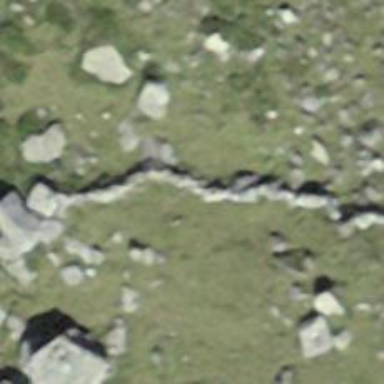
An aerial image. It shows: Dry stone wall barrier.